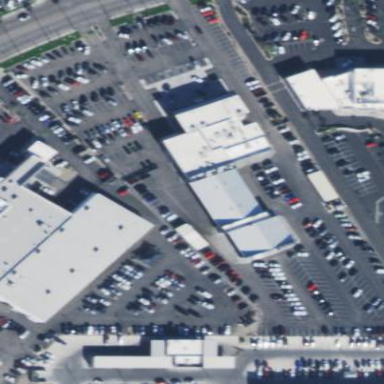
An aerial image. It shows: Car shop building.